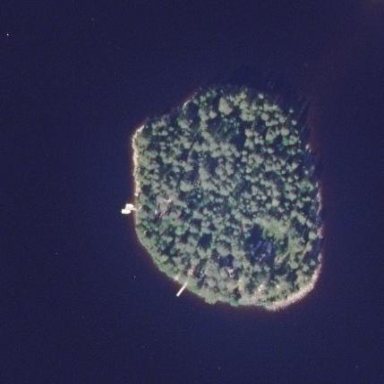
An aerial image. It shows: Image showing island.